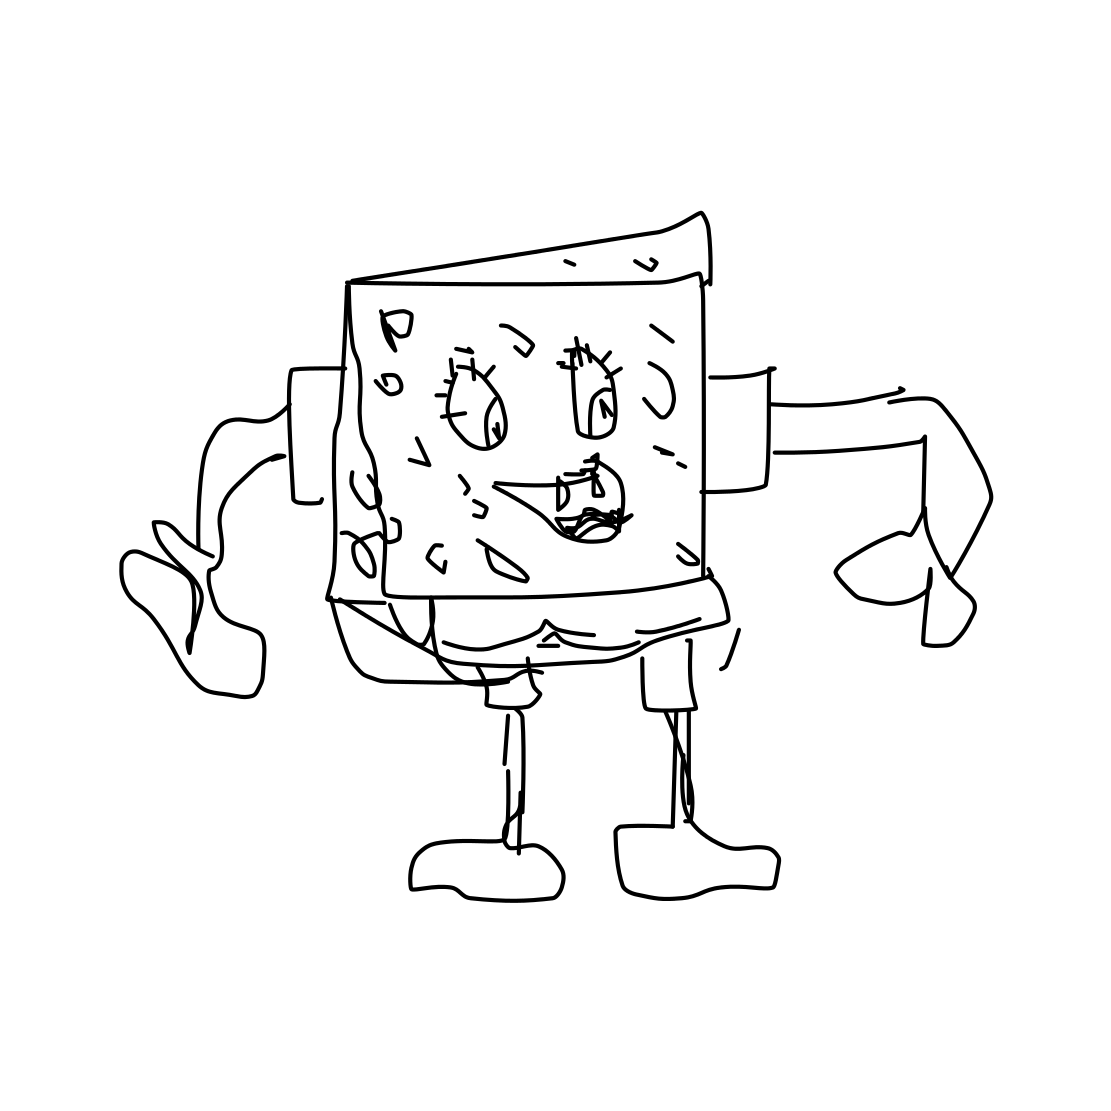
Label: sponge bob